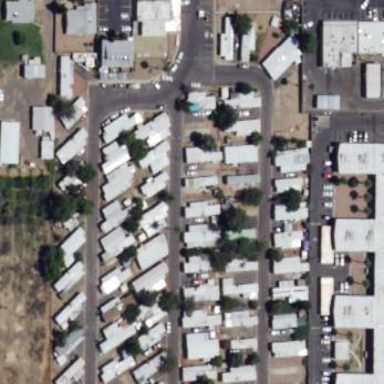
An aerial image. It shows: Residential area with mobile homes.